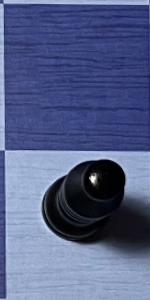
Label: Bishop_Black